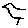
Label: bird